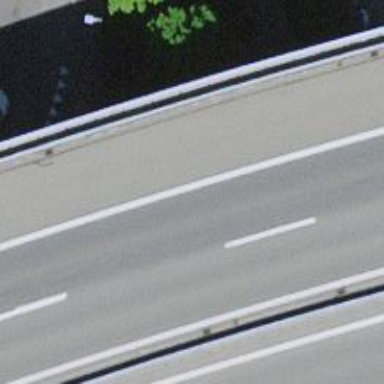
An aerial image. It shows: Kerb barrier.